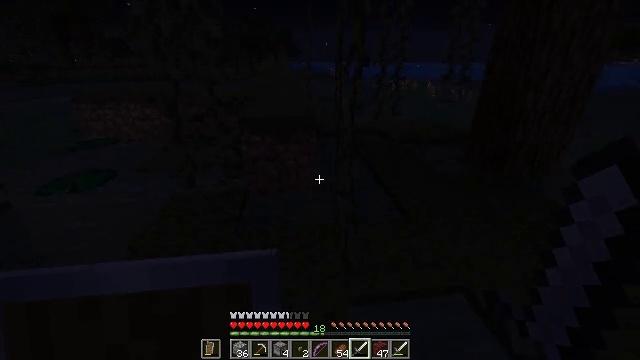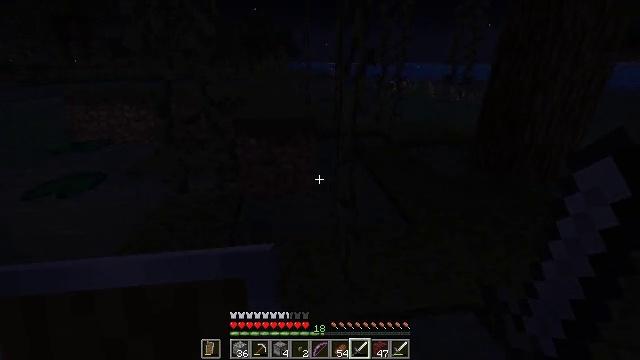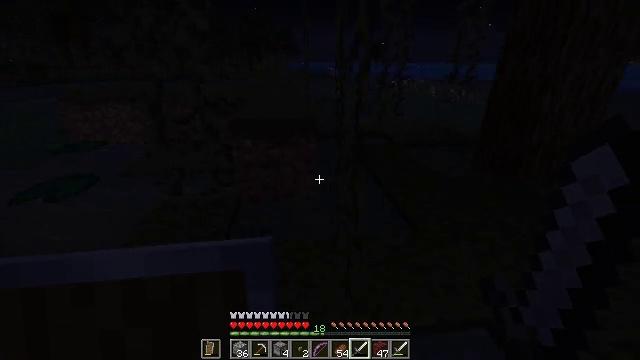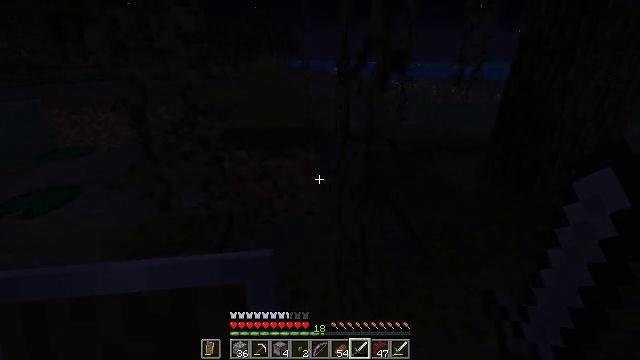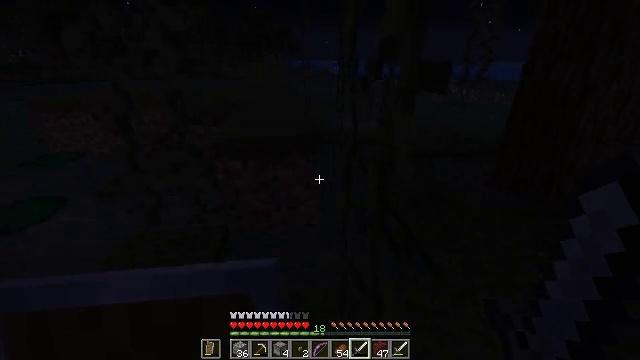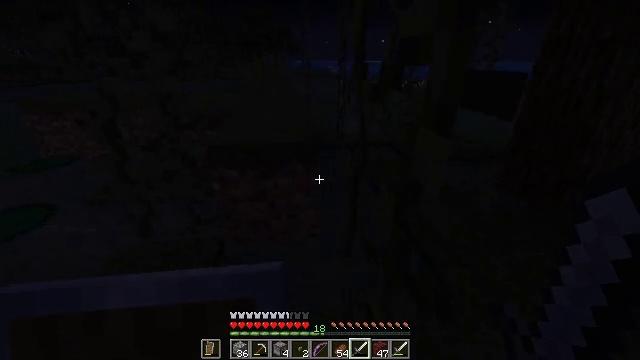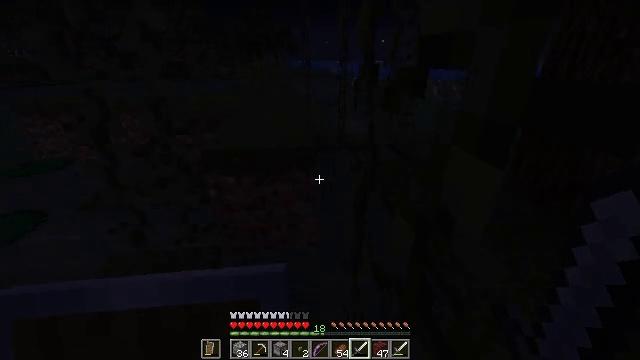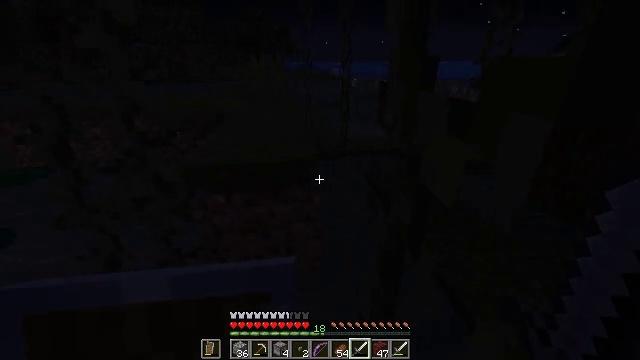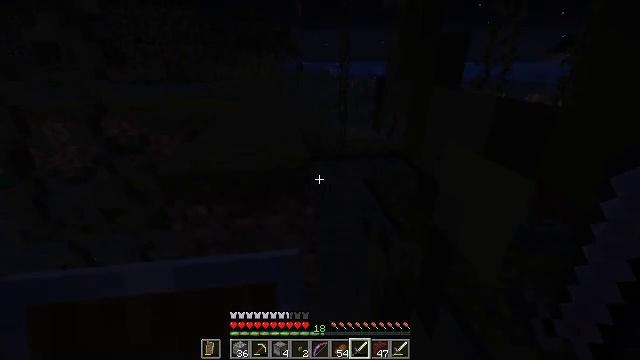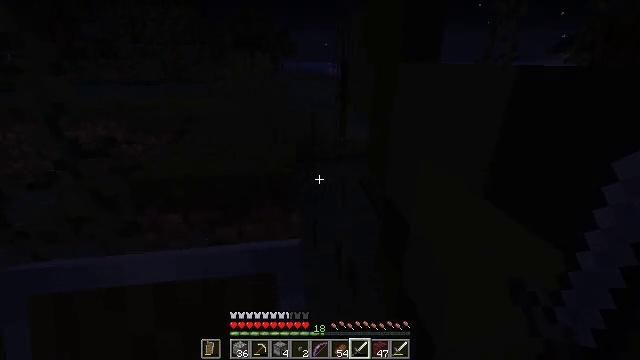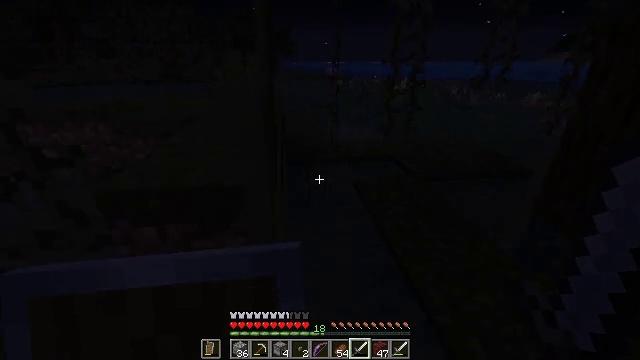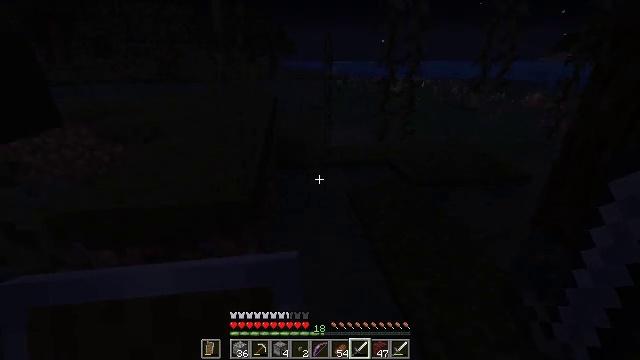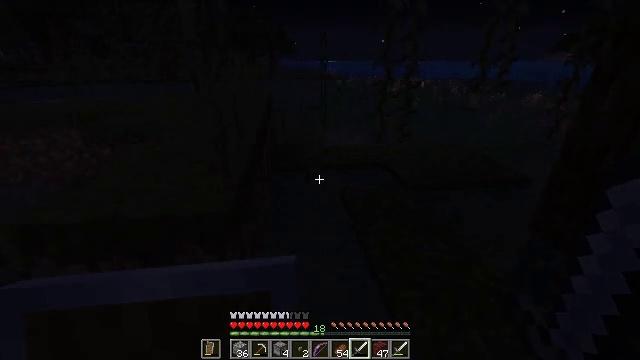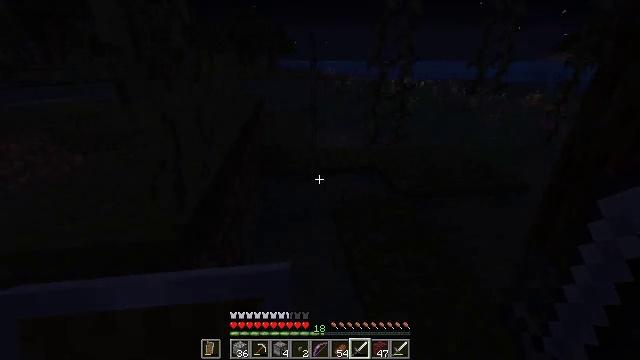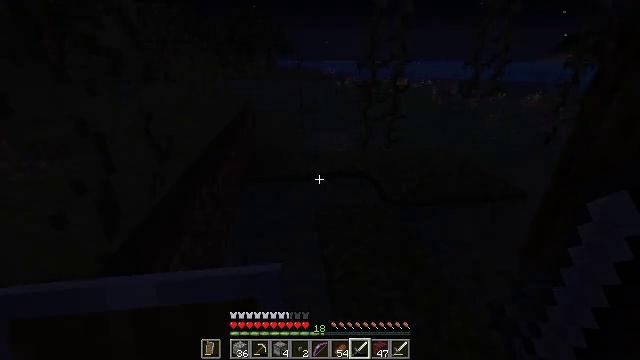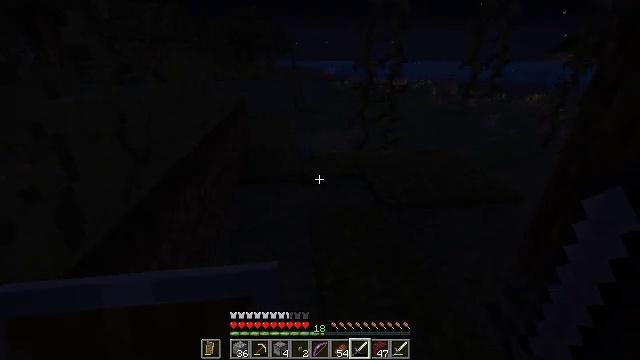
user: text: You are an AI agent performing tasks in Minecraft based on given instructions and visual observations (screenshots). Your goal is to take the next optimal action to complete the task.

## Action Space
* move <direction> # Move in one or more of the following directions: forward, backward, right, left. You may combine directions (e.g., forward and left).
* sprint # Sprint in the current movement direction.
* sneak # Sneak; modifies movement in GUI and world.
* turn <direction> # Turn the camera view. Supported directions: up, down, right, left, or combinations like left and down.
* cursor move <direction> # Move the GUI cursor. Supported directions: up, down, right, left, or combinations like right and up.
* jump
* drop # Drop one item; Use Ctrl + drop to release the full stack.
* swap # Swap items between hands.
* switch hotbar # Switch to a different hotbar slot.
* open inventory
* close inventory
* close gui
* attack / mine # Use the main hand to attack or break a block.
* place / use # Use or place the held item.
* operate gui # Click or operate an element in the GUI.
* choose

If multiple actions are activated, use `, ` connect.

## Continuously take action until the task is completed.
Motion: motion action
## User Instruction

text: Combat the slime.
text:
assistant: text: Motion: move forward
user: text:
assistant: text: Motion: move forward
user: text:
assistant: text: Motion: move forward
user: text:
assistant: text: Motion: move forward
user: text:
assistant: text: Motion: move forward
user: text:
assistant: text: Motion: move forward
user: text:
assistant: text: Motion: move forward
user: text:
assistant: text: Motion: move forward and move right
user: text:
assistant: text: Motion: move forward and move right
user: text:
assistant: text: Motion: move forward and move right
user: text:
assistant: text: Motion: move forward and move right
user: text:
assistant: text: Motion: move forward and move right
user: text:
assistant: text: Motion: move forward and move right
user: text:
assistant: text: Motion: move forward and move right
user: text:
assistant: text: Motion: move forward and move right
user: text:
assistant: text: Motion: move forward and move right
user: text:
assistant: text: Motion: move forward and move right
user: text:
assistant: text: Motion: move forward and move right
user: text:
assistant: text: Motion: move forward and move right, turn left
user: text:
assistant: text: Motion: move forward, turn left
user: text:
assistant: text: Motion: move forward, turn left
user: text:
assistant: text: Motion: move forward, turn left
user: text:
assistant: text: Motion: move forward
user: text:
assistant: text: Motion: move forward, turn left
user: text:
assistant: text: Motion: move forward, turn left
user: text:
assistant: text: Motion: move forward
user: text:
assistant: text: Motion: move forward
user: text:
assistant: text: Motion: move forward
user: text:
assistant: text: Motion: move forward
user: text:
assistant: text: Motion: move forward